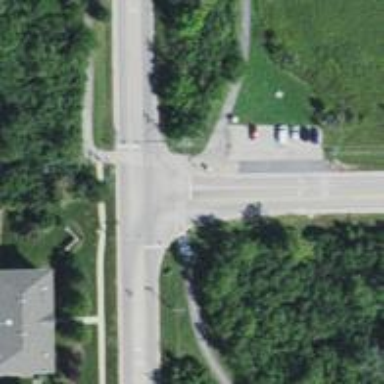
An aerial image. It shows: Excellent asphalt cycleway with crossing.